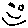
Label: smiley face